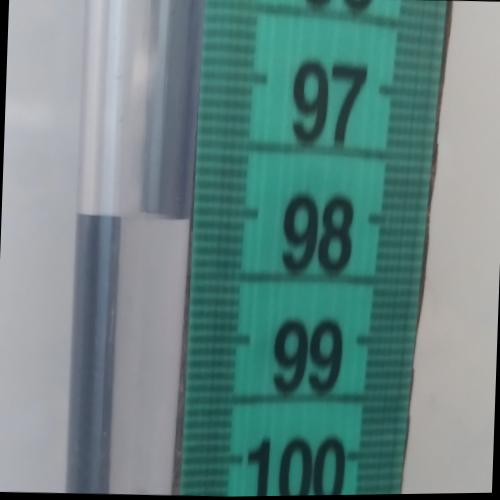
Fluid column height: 98.1 cm